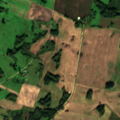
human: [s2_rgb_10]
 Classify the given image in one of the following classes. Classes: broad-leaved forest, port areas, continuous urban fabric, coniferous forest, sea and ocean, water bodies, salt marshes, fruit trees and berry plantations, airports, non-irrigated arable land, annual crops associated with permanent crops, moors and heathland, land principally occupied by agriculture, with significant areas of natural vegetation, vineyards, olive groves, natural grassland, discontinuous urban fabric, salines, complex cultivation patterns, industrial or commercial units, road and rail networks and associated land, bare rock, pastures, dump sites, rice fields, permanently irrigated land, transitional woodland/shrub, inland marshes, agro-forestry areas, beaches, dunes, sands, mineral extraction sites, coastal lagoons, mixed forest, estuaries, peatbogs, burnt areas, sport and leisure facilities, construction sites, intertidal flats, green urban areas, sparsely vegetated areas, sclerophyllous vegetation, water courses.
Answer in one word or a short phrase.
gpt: non-irrigated arable land, land principally occupied by agriculture, with significant areas of natural vegetation